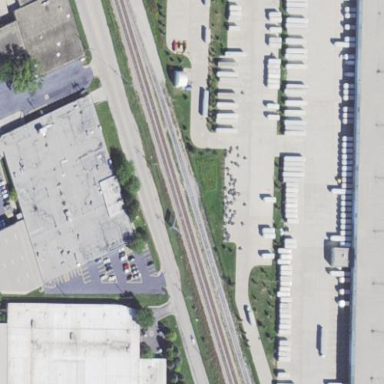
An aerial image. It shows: Industrial building.